Question: I have the following schema in a rails application

I have pages which have many load_times (which it is a polymorphic associations). I want to get the most recent 'created_at' load_time for each page and then catch the max load_time field number from them (hope the same name field won't confuse you). This is what I currently have which works but uses ruby methods:
'''
pages.includes(:load_times).group(:resource_id).select("load_times.load_time, max(load_times.created_at) as date").reject{|lt| lt.load_time.nil?}.sort_by { |pg| pg.load_time.load_time }.last
'''
How can I transfer the 'reject' and 'sort_by' ruby methods to sql land?
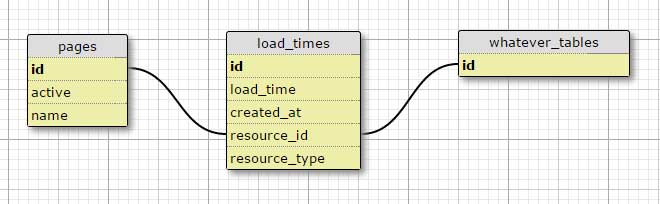
Answer: What about this:
'''
pages
.joins(:load_times)
.group(:resource_id)
.select("pages.*, load_times.load_time, MAX(load_times.created_at) as date")
.where.not(load_times: { load_time: nil })
.order("load_times.load_time")
.last
'''
Notice that the 'where.not' is Rails >= 4 only. If you are in Rails 3 you can replace that by 'where("load_times.load_time IS NOT NULL")'
---
After clarifying the desired result in the comments, this is the query to obtain the Page object with the slowest load_time of all, taking only into account the most recent 'load_time' record's load_time. Please note that you can normally obtain that result in your having clause with 'MAX(load_times.created_at)' or with 'MAX(load_times.id)' indistinguishably, being the latter a bit more efficient. If you do, change all references to 'created_at' by 'id'.
'''
pages
.joins(:load_times)
.where.not(load_times: { load_time: nil })
.group('load_times.created_at')
.having('load_times.created_at = MAX(load_times.created_at)')
.order('load_times.load_time DESC')
.first
'''
---
After some more research (yeah, I took this personally ;)), I finally got your query working. You need to join the 'load_times' table twice, using the last row for each 'Page' in the join conditions.
Also, you need to use a single column to identify the last entry of the 'load_times', for the second join. 'created_at' may not work properly, since your 'load_times' table might have two entries with the same 'created_at'. Maybe it's not your case, but just in case I used 'id', since it has the same order as 'created_at' and it's unique.
Also, I removed the 'where.not(load_times: { load_time: nil })' bit, since I assume you want to prime getting the last 'load_time' element over it having a 'load_time' attribute.
At last, I assumed a polymorphic association, hence the 'resource_type = 'Page''.
Here it goes:
'''
pages
.joins(:load_times)
.joins("INNER JOIN (SELECT l1.page_id, MAX(l1.id) AS max_id FROM load_times as l1 GROUP BY l1.page_id) l2 ON load_times.page_id = l2.page_id AND load_times.id = l2.max_id AND resource_type = 'Page'")
.order("load_times.load_time DESC")
.first
'''
Thanks for a thought-provoking question, I learned quite a bit here.